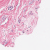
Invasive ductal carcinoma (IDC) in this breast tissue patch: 0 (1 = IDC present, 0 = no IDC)